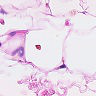
Metastatic tissue present: no